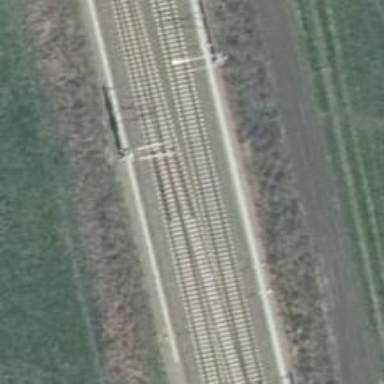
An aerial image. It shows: Railway with electrified contact lines.